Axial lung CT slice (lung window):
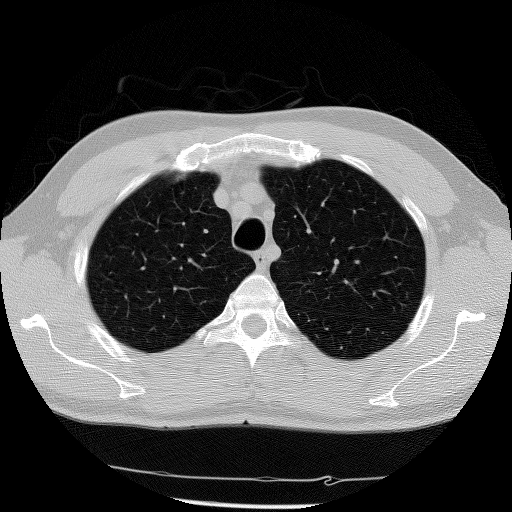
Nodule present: no